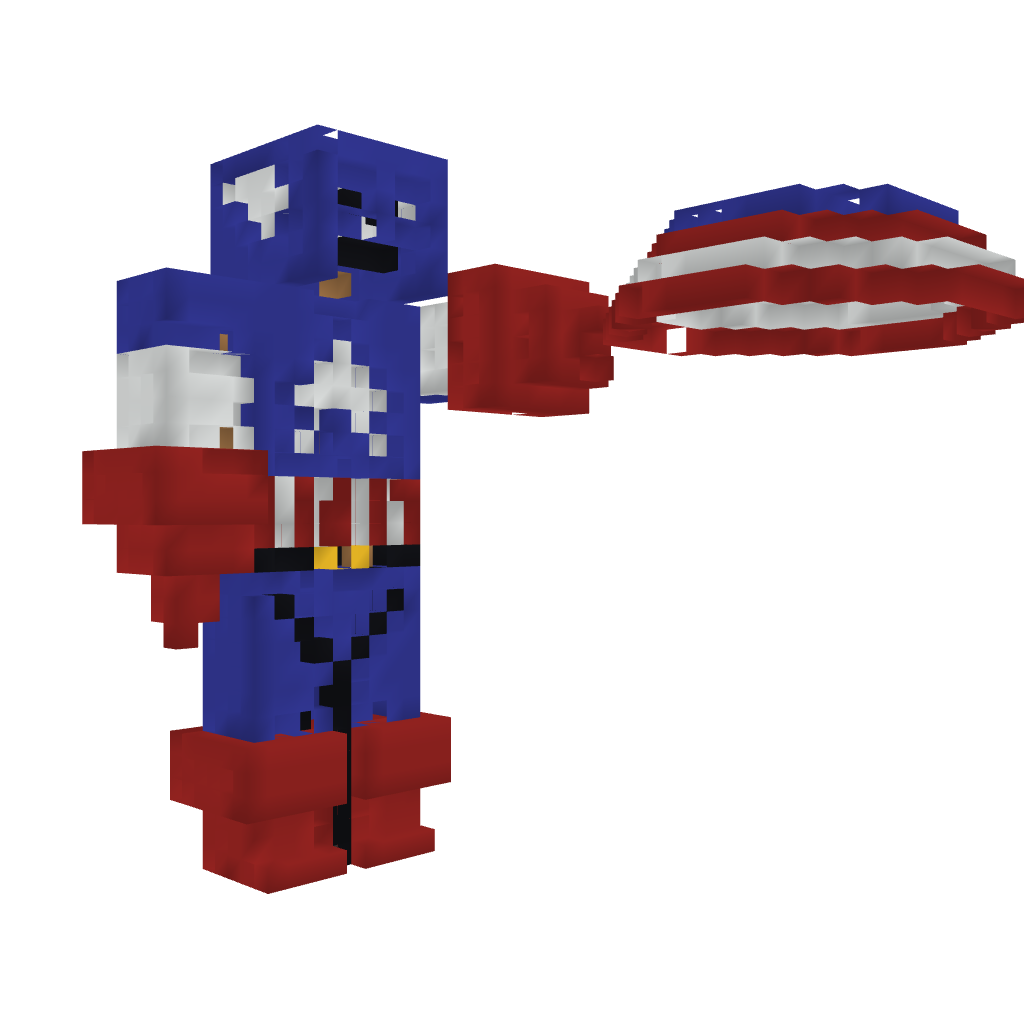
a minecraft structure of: Captain America Statue